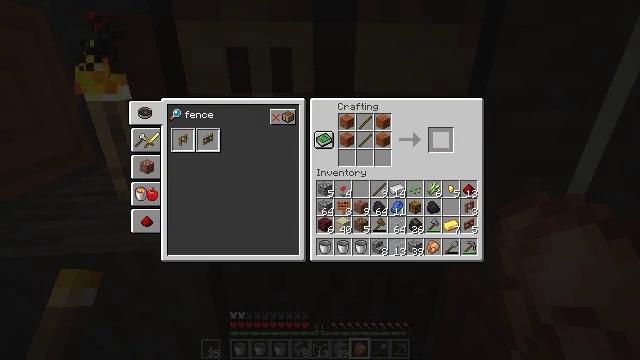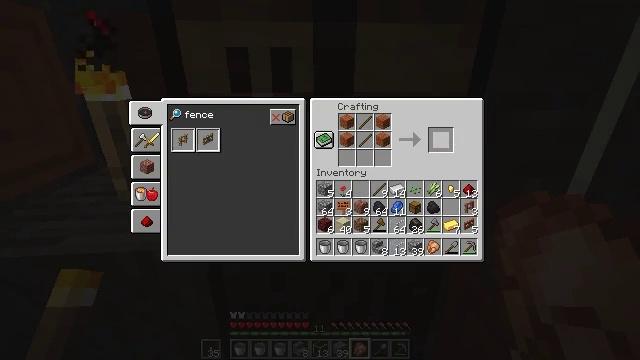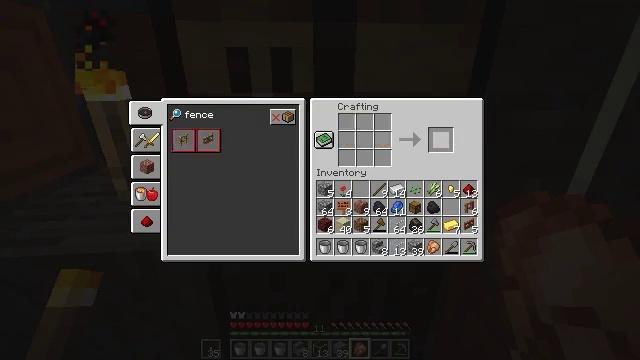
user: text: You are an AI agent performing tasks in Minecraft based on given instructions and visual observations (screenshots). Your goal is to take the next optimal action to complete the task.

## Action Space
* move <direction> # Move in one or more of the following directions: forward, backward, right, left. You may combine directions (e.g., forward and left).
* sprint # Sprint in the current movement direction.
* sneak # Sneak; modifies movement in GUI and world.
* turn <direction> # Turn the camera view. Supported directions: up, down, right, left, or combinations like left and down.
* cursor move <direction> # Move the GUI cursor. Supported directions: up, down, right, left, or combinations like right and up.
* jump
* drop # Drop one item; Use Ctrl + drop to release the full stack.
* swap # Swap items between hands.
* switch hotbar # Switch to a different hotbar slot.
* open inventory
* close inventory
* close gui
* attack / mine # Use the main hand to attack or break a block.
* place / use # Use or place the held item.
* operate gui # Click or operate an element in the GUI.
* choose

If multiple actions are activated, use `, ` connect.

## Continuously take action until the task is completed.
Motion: motion action
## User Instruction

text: Use acacia wood and sticks to craft an acacia fence.
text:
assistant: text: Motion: sneak
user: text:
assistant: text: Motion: sneak, operate gui
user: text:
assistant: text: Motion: sneak, operate gui